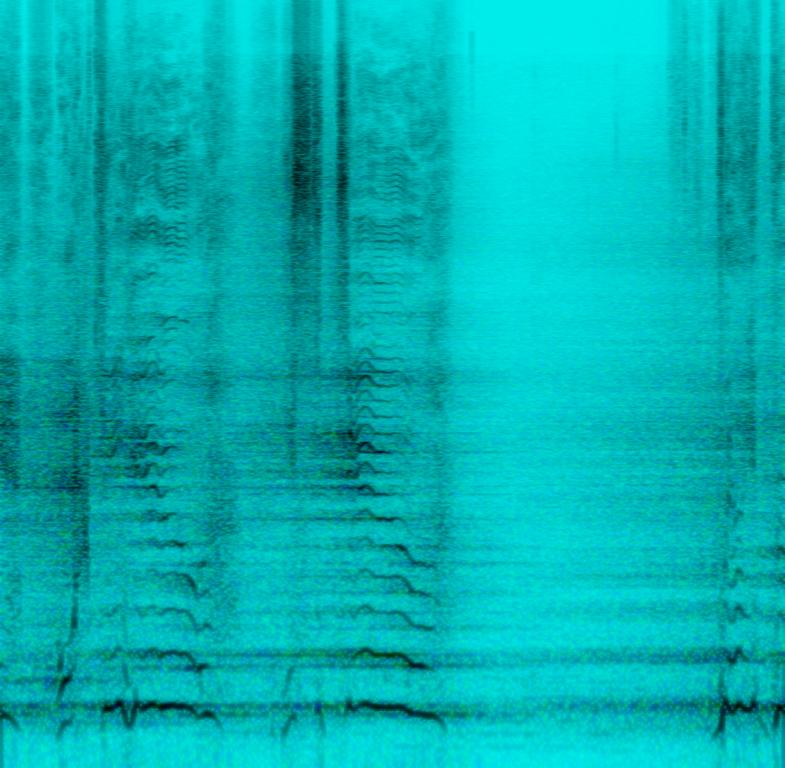
This is an instructive recording of a male vocalist singing in an erotic manner. A backwards reverb effect is applied to the vocal which gives the track a feeling of anticipation. This track could be used to exemplify the use of the backwards reverb effect in sound design courses.